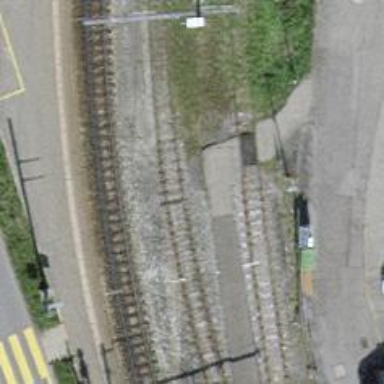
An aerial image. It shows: Narrow-gauge railway siding with 1 track. The track is electrified with contact line.